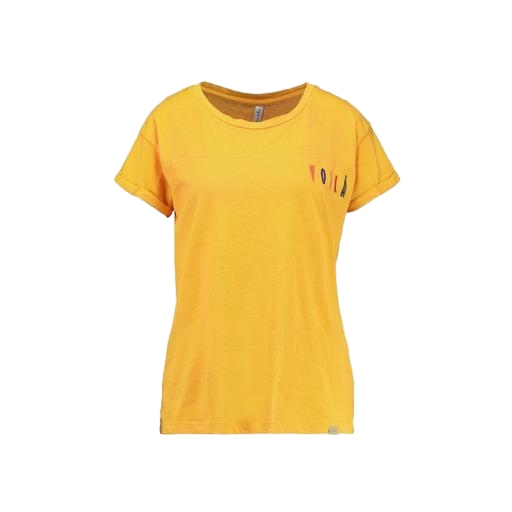
yellow tee, yellow jersey tee, yellow iconic women's round neck t-shirt, white background